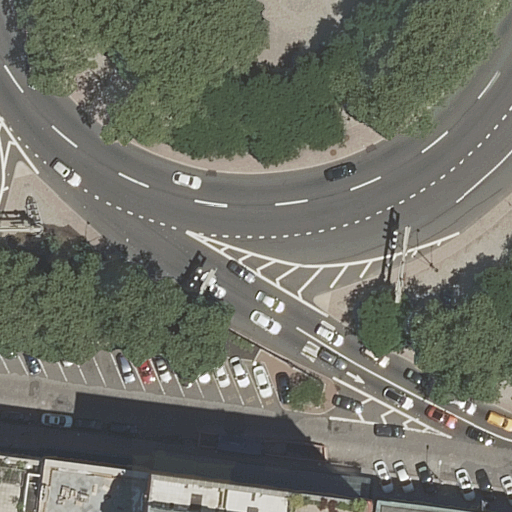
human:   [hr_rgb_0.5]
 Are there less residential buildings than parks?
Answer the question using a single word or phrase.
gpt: no

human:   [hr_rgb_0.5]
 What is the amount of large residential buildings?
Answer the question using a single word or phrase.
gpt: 3

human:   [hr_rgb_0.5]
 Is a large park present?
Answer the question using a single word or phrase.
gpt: no

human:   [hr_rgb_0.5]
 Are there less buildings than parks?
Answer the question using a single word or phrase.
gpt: no

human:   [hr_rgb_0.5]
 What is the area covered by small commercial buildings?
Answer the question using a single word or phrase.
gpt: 0m2

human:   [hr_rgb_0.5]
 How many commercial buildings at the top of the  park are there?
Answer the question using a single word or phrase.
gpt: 0

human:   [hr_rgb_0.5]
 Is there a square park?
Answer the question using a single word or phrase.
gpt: no

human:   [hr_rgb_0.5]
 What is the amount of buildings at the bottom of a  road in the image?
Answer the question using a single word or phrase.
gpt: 4

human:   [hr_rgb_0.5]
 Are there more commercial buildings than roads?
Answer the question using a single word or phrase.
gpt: no

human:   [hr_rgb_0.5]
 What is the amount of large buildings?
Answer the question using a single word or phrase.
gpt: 3

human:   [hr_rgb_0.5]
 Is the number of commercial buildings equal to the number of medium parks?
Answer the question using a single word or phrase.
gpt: yes

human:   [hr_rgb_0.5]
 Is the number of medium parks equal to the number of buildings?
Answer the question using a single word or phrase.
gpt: no

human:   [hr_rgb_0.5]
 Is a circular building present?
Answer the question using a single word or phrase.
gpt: no

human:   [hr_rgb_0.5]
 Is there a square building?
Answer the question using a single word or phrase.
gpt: no

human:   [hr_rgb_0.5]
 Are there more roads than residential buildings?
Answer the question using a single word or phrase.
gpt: yes

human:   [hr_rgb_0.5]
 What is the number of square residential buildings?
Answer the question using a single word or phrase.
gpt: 0

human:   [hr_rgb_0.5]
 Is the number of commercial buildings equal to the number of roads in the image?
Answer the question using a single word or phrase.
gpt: no

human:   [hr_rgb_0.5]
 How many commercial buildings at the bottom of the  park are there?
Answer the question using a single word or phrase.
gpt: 0

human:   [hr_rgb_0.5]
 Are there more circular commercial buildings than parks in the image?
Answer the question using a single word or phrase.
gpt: no

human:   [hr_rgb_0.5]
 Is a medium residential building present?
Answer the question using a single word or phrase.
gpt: yes

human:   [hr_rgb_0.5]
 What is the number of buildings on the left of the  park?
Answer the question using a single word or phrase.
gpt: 0

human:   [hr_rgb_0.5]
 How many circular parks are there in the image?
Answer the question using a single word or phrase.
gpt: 0

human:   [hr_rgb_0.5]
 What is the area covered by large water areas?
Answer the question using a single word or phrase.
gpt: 0m2

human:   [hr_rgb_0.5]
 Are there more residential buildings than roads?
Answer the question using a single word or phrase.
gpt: no

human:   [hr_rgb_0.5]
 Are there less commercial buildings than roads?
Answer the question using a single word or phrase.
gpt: yes

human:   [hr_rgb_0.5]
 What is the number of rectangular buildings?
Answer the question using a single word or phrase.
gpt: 2

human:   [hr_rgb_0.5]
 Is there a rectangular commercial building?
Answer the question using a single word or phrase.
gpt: no

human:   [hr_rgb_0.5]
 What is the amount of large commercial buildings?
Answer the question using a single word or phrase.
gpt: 0

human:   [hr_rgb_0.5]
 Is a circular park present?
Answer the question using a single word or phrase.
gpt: no

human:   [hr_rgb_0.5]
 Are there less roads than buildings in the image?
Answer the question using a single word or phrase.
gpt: no

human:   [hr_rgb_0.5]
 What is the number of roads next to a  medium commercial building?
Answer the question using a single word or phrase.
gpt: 0

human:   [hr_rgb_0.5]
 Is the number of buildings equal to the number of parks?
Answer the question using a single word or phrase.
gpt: no

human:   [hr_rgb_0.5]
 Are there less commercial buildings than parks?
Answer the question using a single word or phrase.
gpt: yes

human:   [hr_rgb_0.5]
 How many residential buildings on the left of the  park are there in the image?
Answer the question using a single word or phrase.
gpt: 0

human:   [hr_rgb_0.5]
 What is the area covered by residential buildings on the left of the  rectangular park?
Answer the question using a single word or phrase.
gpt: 0m2

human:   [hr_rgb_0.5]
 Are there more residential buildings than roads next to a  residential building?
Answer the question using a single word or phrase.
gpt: no